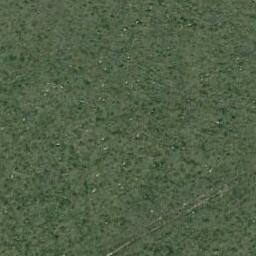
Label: meadow